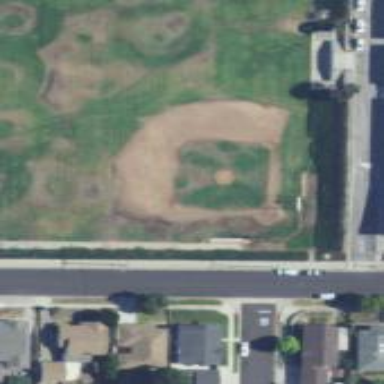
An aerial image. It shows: Baseball pitch for leisure and sports activities.